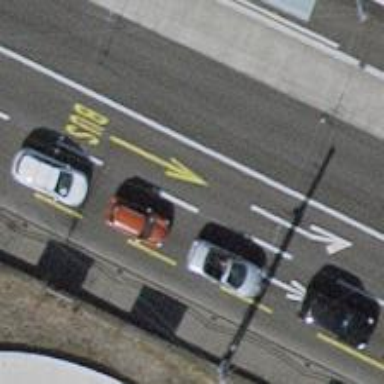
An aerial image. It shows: Bus stop for trolleybuses with designated stop position.